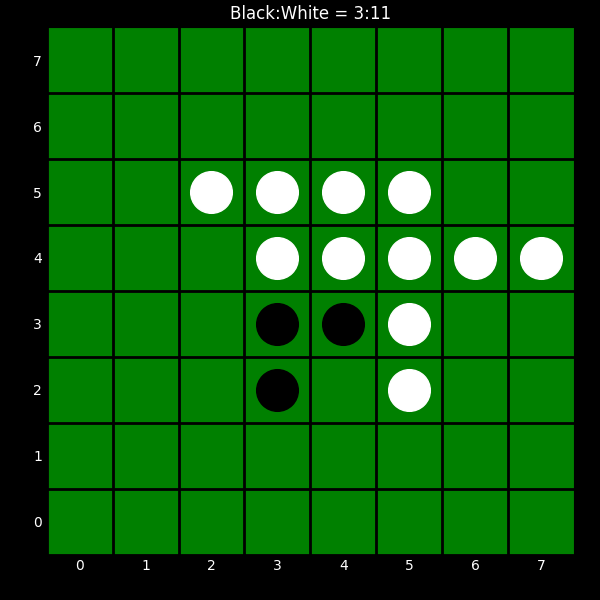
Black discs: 3
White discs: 11